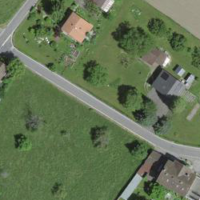
EUNIS habitat code: 52
Species observed at this site:
Ficus carica
Garrulus glandarius